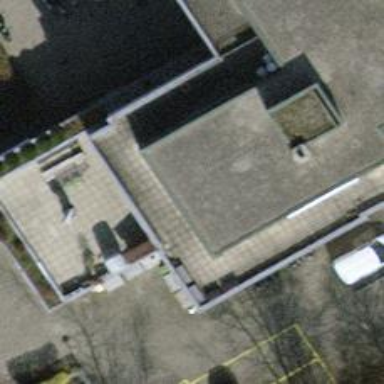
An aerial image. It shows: Restaurant.